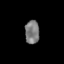
Tissue: lung
Cell type: Endothelial cells
Senescence score: 0.1776
Nuclear area (px): 335
Mean DAPI intensity: 120.672